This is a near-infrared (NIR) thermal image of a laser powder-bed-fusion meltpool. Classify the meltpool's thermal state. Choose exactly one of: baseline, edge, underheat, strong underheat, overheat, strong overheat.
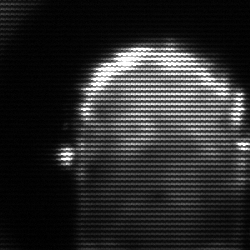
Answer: baseline